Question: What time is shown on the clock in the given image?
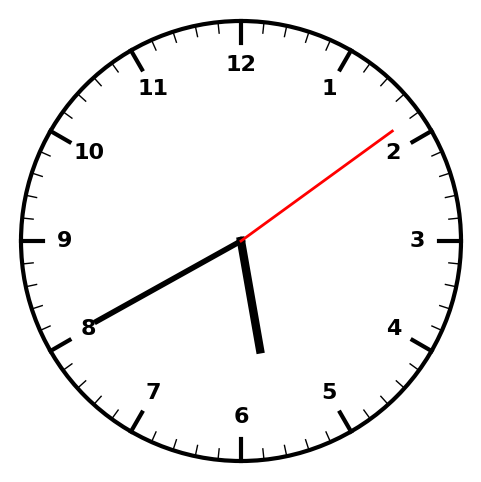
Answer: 05:40:09